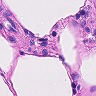
Metastatic tissue present: no